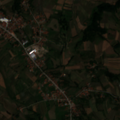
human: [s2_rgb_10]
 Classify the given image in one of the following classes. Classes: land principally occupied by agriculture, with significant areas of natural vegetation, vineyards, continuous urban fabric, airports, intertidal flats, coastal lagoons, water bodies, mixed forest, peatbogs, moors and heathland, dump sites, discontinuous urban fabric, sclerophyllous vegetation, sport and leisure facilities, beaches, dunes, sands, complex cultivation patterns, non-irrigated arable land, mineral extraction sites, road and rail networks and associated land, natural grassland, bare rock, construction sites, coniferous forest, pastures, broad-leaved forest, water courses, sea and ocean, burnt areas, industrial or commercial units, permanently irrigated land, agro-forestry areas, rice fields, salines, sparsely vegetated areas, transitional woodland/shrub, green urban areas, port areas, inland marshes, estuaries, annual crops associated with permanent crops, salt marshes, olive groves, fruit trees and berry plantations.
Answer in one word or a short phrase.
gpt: discontinuous urban fabric, complex cultivation patterns, land principally occupied by agriculture, with significant areas of natural vegetation